Aerial crown-view tile of a tropical tree (Barro Colorado Island, Panama), acquired 20240813:
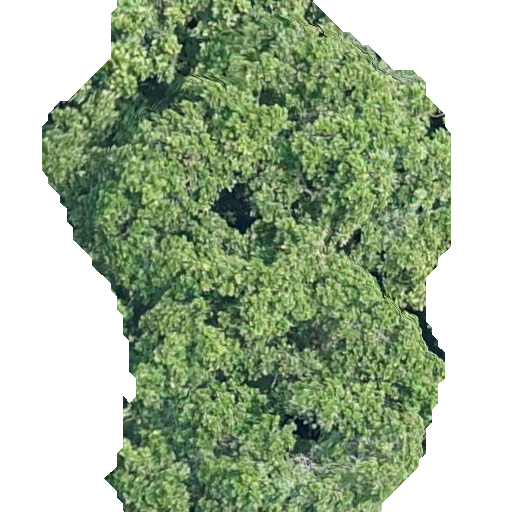
Species: Anacardium excelsum
GBIF accepted scientific name: Anacardium excelsum
Crown area: 278.27 m²